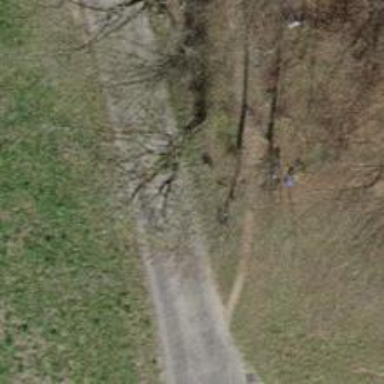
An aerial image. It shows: Dirt path.